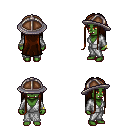
a pixel art fantasy rpg character, female body template, orc, green skin, white robe, red pants, brown extra-long hairstyle, chain helm, bracelets, four views (front, back, left, right), 2x2 character sprite sheet, small pixel art, hard edges, no anti-aliasing